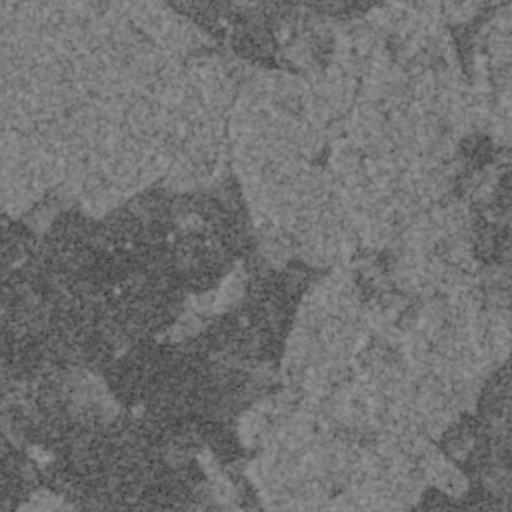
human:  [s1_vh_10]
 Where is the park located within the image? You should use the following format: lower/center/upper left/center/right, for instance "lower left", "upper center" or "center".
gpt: The park is located in the upper center of the image.
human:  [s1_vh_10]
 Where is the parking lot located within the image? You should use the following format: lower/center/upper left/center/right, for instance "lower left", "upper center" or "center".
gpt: The parking lot is located in the upper center of the image.
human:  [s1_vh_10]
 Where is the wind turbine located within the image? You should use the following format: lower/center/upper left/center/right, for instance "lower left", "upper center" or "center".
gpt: The wind turbine is located in the center left of the image.
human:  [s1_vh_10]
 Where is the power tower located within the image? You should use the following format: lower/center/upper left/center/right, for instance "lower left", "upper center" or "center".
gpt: There is no power tower in the image.

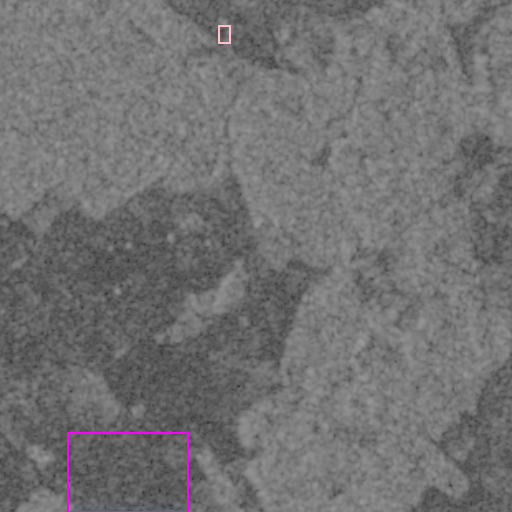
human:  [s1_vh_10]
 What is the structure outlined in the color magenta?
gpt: The structure outlined in magenta is a crop field.
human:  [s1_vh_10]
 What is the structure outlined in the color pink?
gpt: The structure outlined in pink is a park.
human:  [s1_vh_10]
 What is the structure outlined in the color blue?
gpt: There is no blue outline.